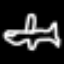
Label: airplane